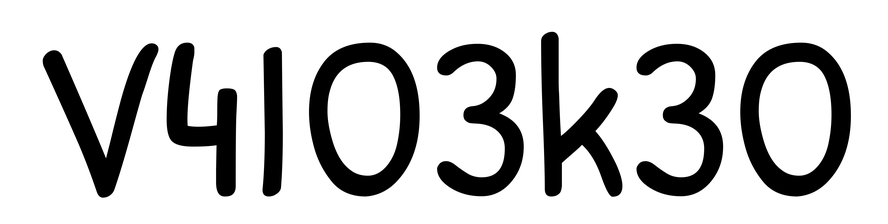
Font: PatrickHand-Regular